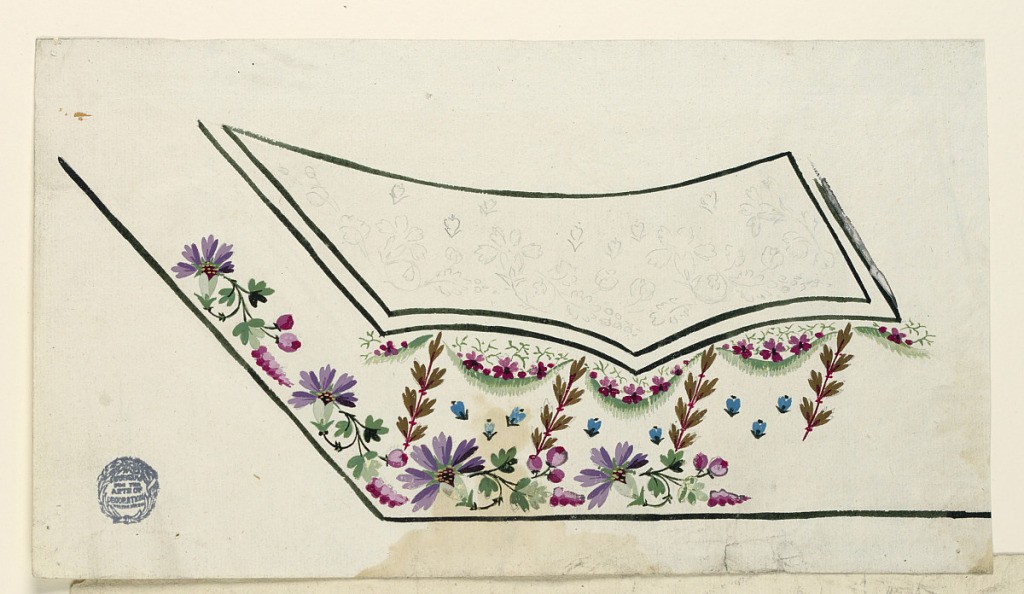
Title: Design for the Embroidery of a Man's Waistcoat
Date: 1780–1790
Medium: Graphite, brush and watercolor on paper
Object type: Drawing
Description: The left bottom corner. Blue cornflowers and pink rosebuds are separated vertically by brown leaf-sprigs. Small garlands loop from beneath pocket flaps. Traced design on pocket flap.